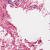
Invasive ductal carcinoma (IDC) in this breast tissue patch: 0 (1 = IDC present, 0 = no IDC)